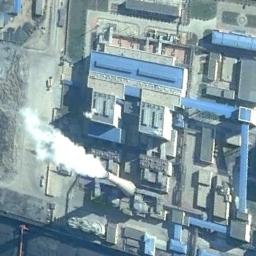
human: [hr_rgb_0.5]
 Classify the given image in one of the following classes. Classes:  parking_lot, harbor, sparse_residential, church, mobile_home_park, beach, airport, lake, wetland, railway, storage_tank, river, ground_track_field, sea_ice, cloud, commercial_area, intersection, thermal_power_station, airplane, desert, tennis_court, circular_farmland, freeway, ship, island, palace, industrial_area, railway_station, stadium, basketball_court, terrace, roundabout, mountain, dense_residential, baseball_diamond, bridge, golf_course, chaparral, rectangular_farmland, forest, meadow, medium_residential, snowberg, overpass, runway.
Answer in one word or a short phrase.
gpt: thermal_power_station